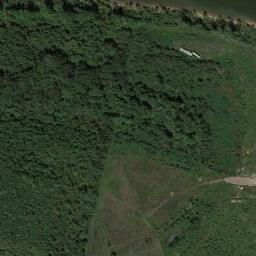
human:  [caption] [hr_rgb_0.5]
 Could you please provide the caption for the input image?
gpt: There is a bare field on the grass .

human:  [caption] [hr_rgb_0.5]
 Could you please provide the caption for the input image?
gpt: There are some trees on the meadow .

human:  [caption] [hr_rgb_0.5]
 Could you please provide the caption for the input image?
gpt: There are many trees on the meadow .

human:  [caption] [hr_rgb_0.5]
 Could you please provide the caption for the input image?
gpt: There are some green bushes on the meadow beside a path .

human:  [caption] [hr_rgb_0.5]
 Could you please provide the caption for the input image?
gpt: This meadow has dense grasses and a grove of trees .